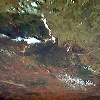
Label: land